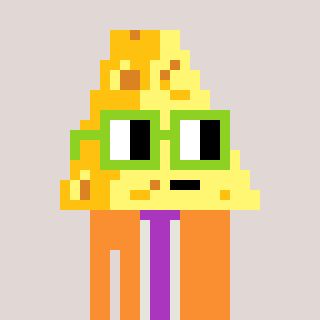
a pixel art character with square light green glasses, a cheese-shaped head and a orange-colored body on a warm background